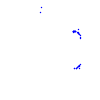
Particle: proton